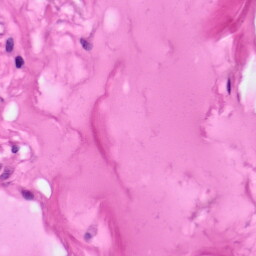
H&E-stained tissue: Pancreatic